Aerial crown-view tile of a tropical tree (Barro Colorado Island, Panama), acquired 20250317:
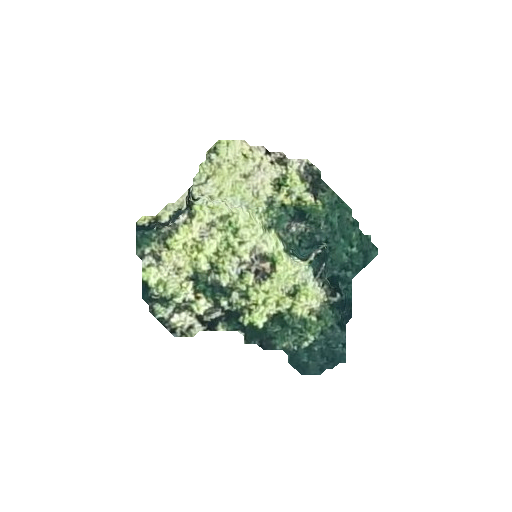
Species: Protium panamense
GBIF accepted scientific name: Protium panamense
Crown area: 54.538 m²